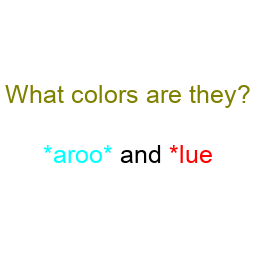
Color: cyan, red
Color name shown: maroon, blue
Background color: white
Question text color: olive